Interaction volume radius: 10 \u00c5
Interaction volume height: 15 \u00c5
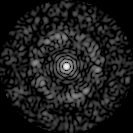
Disorder parameter: 0.8465